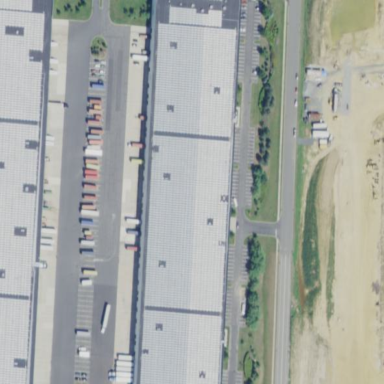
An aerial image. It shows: Warehouse.